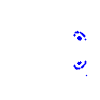
Particle: kaon